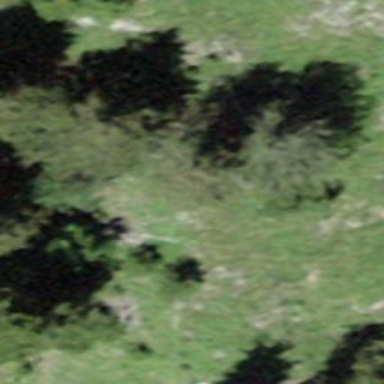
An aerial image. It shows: Forest area.